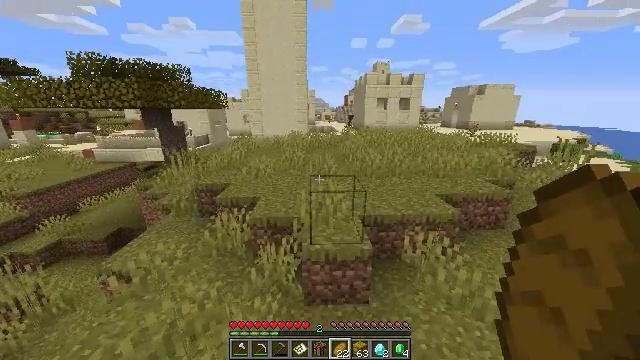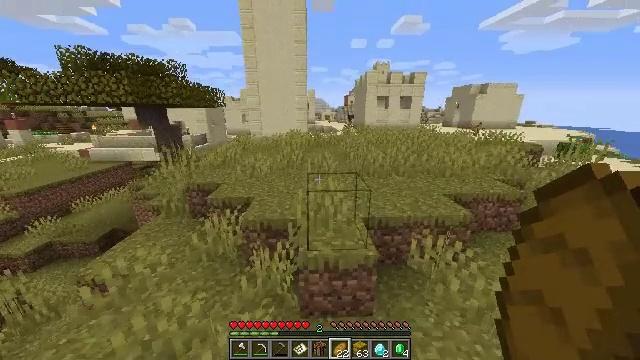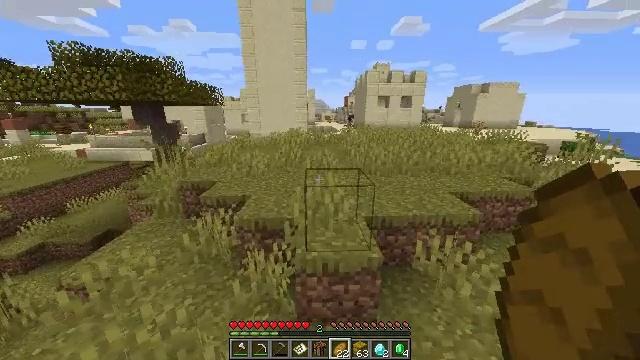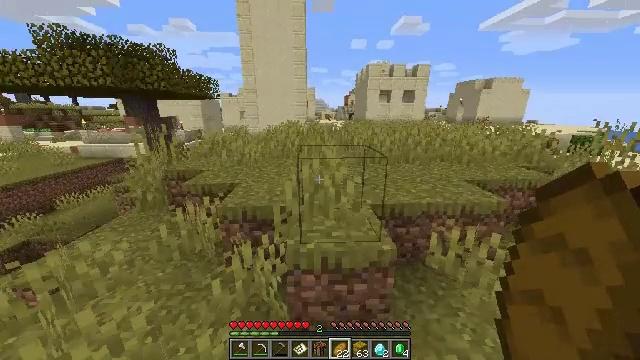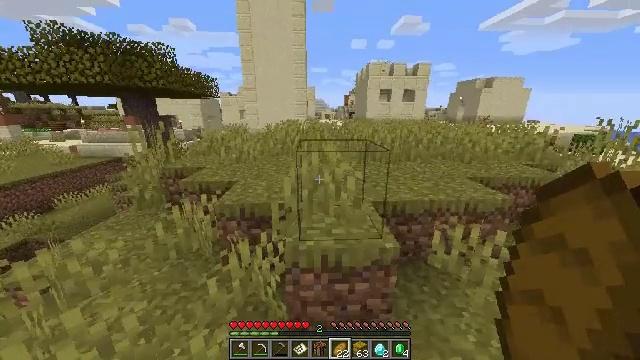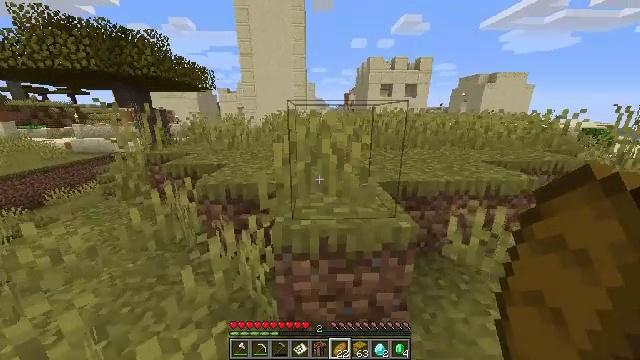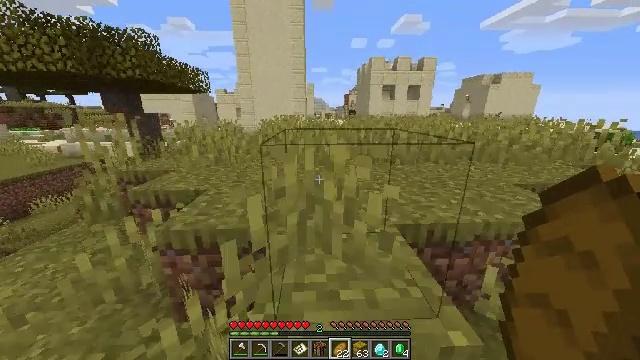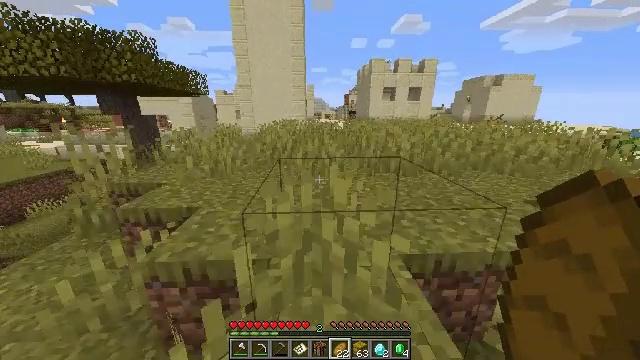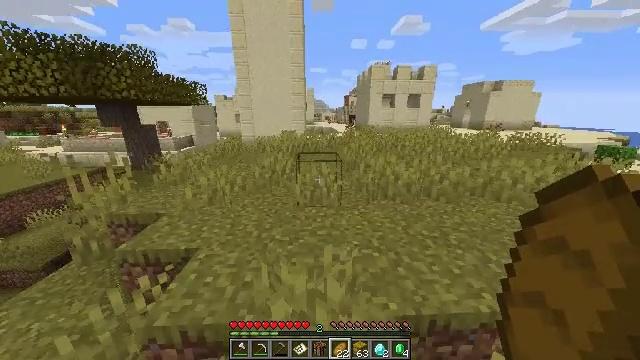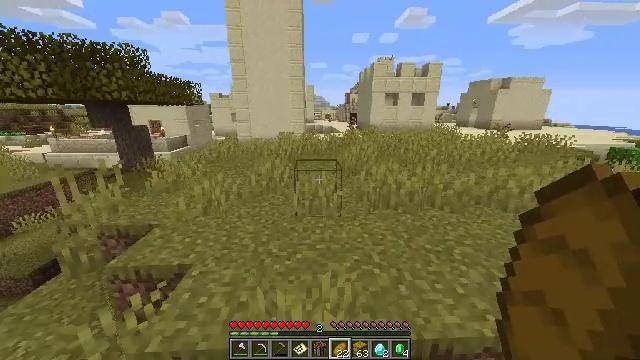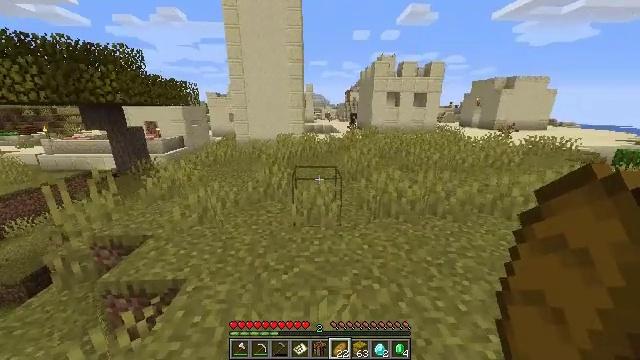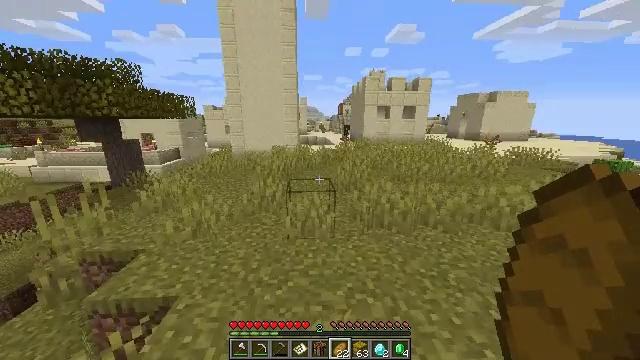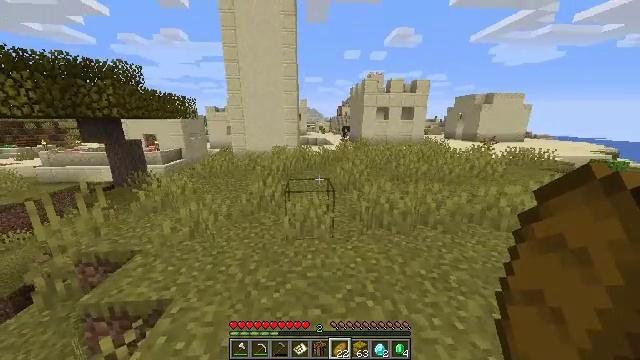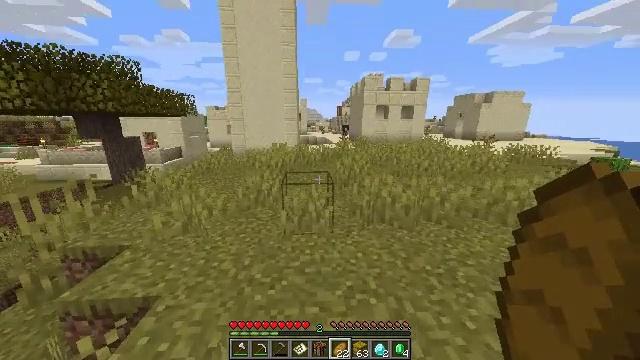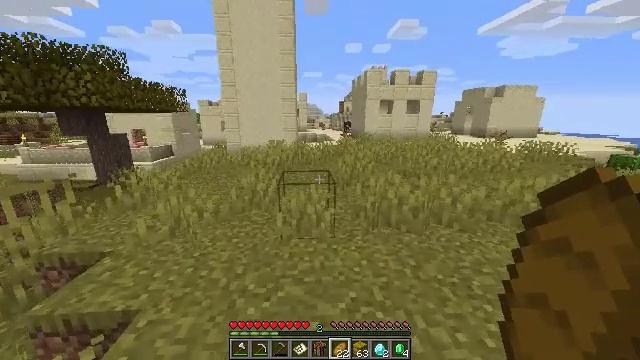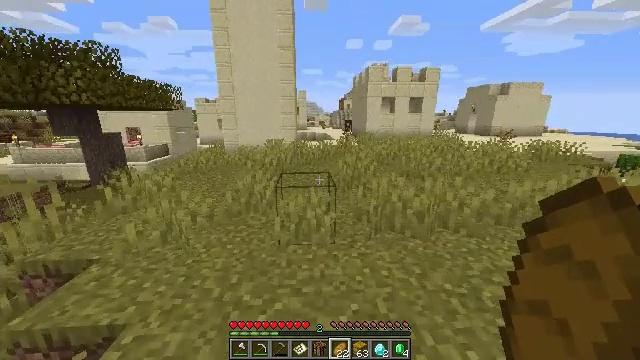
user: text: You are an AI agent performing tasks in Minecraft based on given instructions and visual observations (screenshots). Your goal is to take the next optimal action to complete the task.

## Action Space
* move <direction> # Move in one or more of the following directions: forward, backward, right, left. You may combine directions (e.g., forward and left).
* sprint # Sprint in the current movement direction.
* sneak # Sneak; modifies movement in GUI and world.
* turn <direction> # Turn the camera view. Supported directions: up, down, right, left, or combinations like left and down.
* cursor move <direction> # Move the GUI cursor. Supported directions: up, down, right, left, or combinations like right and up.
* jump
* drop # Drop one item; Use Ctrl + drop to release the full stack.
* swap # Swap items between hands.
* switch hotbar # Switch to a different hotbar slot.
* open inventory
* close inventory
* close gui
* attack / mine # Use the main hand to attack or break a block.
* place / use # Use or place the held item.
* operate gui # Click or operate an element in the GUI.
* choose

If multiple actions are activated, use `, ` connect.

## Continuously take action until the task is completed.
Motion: motion action
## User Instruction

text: Get the lime bed back into inventory.
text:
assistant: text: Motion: move forward, sprint, jump
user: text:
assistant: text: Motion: move forward, sprint, jump
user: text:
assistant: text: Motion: move forward, sprint, jump
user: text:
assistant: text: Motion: move forward, sprint, jump
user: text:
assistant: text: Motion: move forward, sprint, jump
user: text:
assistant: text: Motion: move forward, sprint, jump
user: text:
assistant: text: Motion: move forward, sprint, jump
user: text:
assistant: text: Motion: move forward, sprint, jump
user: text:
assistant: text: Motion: move forward, sprint, jump
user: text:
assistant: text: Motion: move forward, sprint, jump
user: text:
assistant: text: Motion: move forward, sprint, turn right and up, jump
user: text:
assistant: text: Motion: move forward, sprint, jump
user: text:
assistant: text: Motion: move forward, sprint, jump
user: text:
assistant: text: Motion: move forward, sprint, jump
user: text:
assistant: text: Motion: move forward, sprint, jump
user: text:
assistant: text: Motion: move forward, sprint, jump
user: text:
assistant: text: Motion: move forward, sprint, turn left and up, jump
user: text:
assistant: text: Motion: move forward, sprint, turn left and up, jump
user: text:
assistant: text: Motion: move forward, sprint, jump
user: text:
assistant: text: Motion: move forward, sprint, jump
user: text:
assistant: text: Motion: move forward, sprint, turn left, jump
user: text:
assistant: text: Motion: move forward, sprint, turn left, jump
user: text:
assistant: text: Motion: move forward, sprint, turn left, jump
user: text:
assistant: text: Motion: move forward, sprint, turn left and down, jump
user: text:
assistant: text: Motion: move forward, sprint, turn left, jump
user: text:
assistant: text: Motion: move forward, sprint, jump
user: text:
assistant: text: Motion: move forward, sprint, jump
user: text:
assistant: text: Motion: move forward, sprint, jump
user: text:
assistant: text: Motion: move forward, sprint, turn left, jump
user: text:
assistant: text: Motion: move forward, sprint, turn left, jump